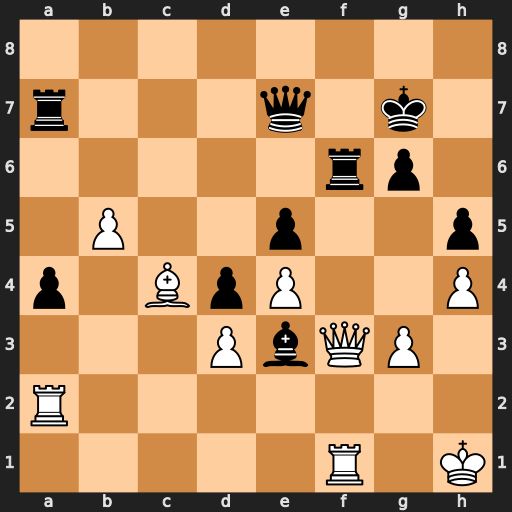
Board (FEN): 8/r3q1k1/5rp1/1P2p2p/p1BpP2P/3PbQP1/R7/5R1K
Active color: w
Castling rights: -
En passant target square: -
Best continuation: Qxf6+ Qxf6 Rxf6